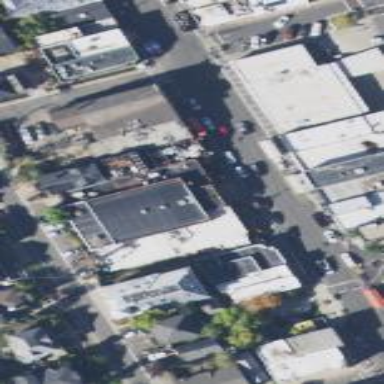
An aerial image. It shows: Building that serves as bar.